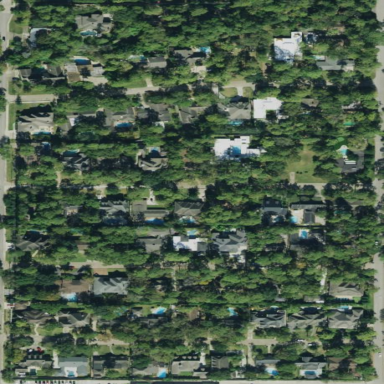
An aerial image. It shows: Residential area consisting of single-family homes.